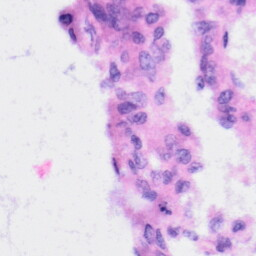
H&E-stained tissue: Liver